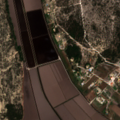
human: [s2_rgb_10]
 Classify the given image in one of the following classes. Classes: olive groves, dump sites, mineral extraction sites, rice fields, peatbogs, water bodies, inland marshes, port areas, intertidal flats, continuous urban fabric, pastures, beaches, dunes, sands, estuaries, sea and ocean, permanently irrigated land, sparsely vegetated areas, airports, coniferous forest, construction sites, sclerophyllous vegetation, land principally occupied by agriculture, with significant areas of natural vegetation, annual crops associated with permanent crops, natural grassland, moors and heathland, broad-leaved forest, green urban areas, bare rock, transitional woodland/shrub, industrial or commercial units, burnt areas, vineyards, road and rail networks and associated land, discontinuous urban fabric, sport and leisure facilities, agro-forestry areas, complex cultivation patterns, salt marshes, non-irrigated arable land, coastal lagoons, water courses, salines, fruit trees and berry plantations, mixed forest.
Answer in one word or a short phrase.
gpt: continuous urban fabric